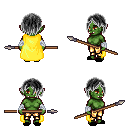
a pixel art fantasy rpg character, female body template, orc, green skin, yellow cape, gold greaves, gray bangs hairstyle, white cloth bandages, black slippers, spear, four views (front, back, left, right), 2x2 character sprite sheet, small pixel art, hard edges, no anti-aliasing